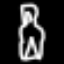
Label: The Eiffel Tower